Question: I am developing a spring MVC application.I am implementing spring security with webgate. I am following <URL> article. I am getting the following error when i implement same as it is in blog.
java.lang.IllegalStateException: Method not found: No constructor found that can take a single argument of type class org.springframework.security.web.firewall.RequestWrapper

My buildDetails(-) code is like this
'''
public Object buildDetails(Object context)
{
System.out.println("HeaderAuthenticationDetails:buildDetails::: "+context);
Object result = super.buildDetails(context); //getting error in super class
List<GrantedAuthority> userGas = new ArrayList<GrantedAuthority>();
if (result instanceof MutableGrantedAuthoritiesContainer) {
Collection<String> userRoles = getUserRoles(context, allRoles);
userGas = (List<GrantedAuthority>) grantedAuthoritiesMapper.getGrantedAuthorities(userRoles);
((MutableGrantedAuthoritiesContainer) result).setGrantedAuthorities(userGas);
}
return result;
}
'''
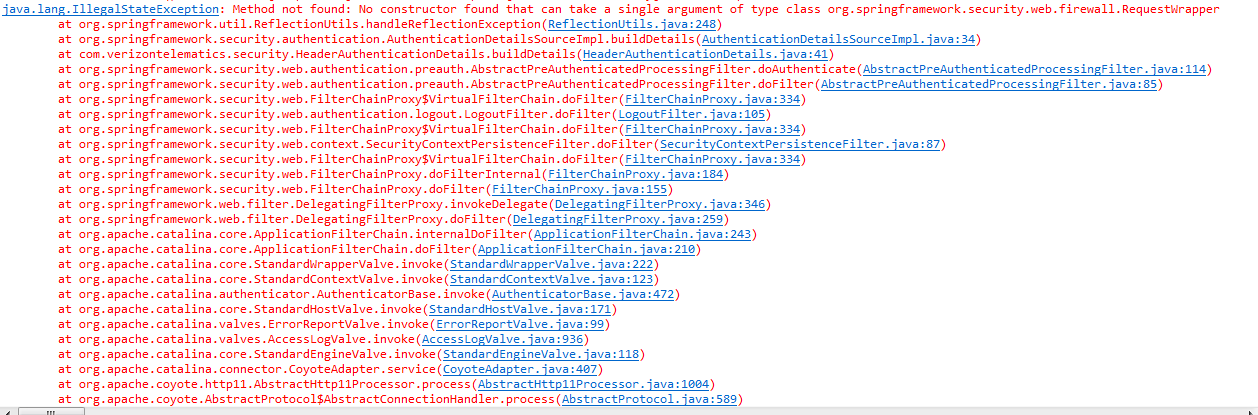
Answer: I am able to resolve the issue by modifying the buildDetails(-) as below
'''
public Object buildDetails(Object context)
{
List<GrantedAuthority> userGas = new ArrayList<GrantedAuthority>();
MutableGrantedAuthoritiesContainer container=new PreAuthenticatedGrantedAuthoritiesAuthenticationDetails(context);
Collection<String> userRoles = getUserRoles(context, allRoles);
userGas = (List<GrantedAuthority>) grantedAuthoritiesMapper.getGrantedAuthorities(userRoles);
container.setGrantedAuthorities(userGas);
return container;
}
'''
And added an "anonymous" role when no roles exists in request header in my getUserRoles(-,-) method